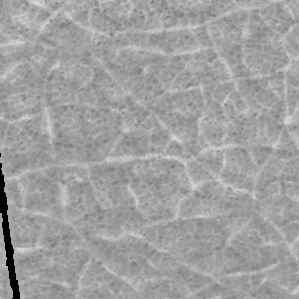
Label: frost